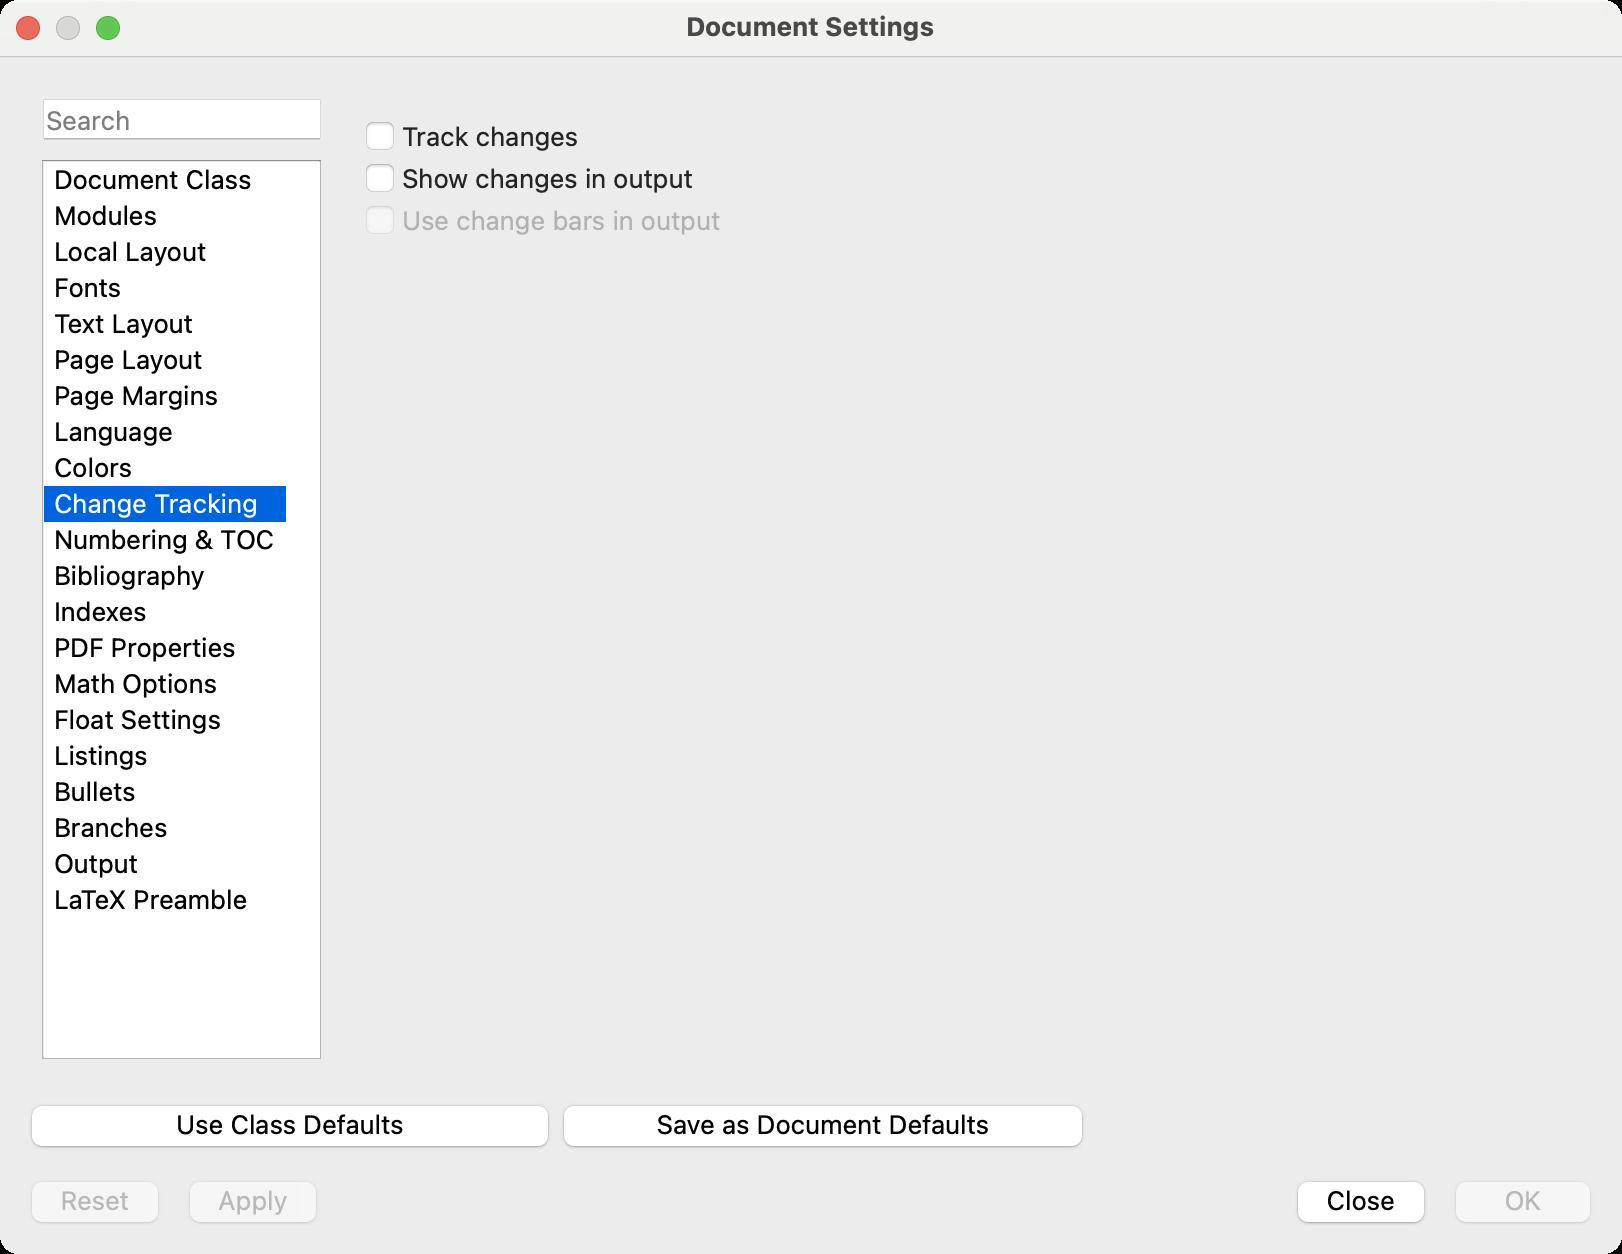
Accessibility tree:
{"name": "Document_Settings", "role": "AXWindow", "description": null, "role_description": "діалогове вікно", "value": null, "position": "270.00;142.00", "size": "811;627", "children": [{"name": "", "role": "AXGroup", "description": "", "role_description": "група", "value": null, "position": "9.00;586.00", "size": "793;32", "children": [{"name": "OK", "role": "AXButton", "description": "", "role_description": "кнопка", "value": null, "position": "721.00;586.00", "size": "81;32", "children": []}, {"name": "Close", "role": "AXButton", "description": "", "role_description": "кнопка", "value": null, "position": "642.00;586.00", "size": "77;32", "children": []}, {"name": "Apply", "role": "AXButton", "description": "", "role_description": "кнопка", "value": null, "position": "88.00;586.00", "size": "77;32", "children": []}, {"name": "Reset", "role": "AXButton", "description": "", "role_description": "кнопка", "value": null, "position": "9.00;586.00", "size": "77;32", "children": []}]}, {"name": "Use_Class_Defaults", "role": "AXButton", "description": "Reset to the default settings for the document class", "role_description": "кнопка", "value": null, "position": "9.00;548.00", "size": "272;32", "children": []}, {"name": "Save_as_Document_Defaults", "role": "AXButton", "description": "Save settings as defaults for new documents", "role_description": "кнопка", "value": null, "position": "275.00;548.00", "size": "273;32", "children": []}, {"name": "", "role": "AXTextField", "description": "Search", "role_description": "текстове поле", "value": "", "position": "21.00;49.00", "size": "140;21", "children": []}, {"name": "", "role": "AXGroup", "description": "", "role_description": "група", "value": null, "position": "21.00;80.00", "size": "140;450", "children": [{"name": "Document_Class", "role": "AXGroup", "description": "", "role_description": "група", "value": null, "position": "22.00;81.00", "size": "121;18", "children": []}, {"name": "Modules", "role": "AXGroup", "description": "", "role_description": "група", "value": null, "position": "22.00;99.00", "size": "121;18", "children": []}, {"name": "Local_Layout", "role": "AXGroup", "description": "", "role_description": "група", "value": null, "position": "22.00;117.00", "size": "121;18", "children": []}, {"name": "Fonts", "role": "AXGroup", "description": "", "role_description": "група", "value": null, "position": "22.00;135.00", "size": "121;18", "children": []}, {"name": "Text_Layout", "role": "AXGroup", "description": "", "role_description": "група", "value": null, "position": "22.00;153.00", "size": "121;18", "children": []}, {"name": "Page_Layout", "role": "AXGroup", "description": "", "role_description": "група", "value": null, "position": "22.00;171.00", "size": "121;18", "children": []}, {"name": "Page_Margins", "role": "AXGroup", "description": "", "role_description": "група", "value": null, "position": "22.00;189.00", "size": "121;18", "children": []}, {"name": "Language", "role": "AXGroup", "description": "", "role_description": "група", "value": null, "position": "22.00;207.00", "size": "121;18", "children": []}, {"name": "Colors", "role": "AXGroup", "description": "", "role_description": "група", "value": null, "position": "22.00;225.00", "size": "121;18", "children": []}, {"name": "Change_Tracking", "role": "AXGroup", "description": "", "role_description": "група", "value": null, "position": "22.00;243.00", "size": "121;18", "children": []}, {"name": "Numbering_&_TOC", "role": "AXGroup", "description": "", "role_description": "група", "value": null, "position": "22.00;261.00", "size": "121;18", "children": []}, {"name": "Bibliography", "role": "AXGroup", "description": "", "role_description": "група", "value": null, "position": "22.00;279.00", "size": "121;18", "children": []}, {"name": "Indexes", "role": "AXGroup", "description": "", "role_description": "група", "value": null, "position": "22.00;297.00", "size": "121;18", "children": []}, {"name": "PDF_Properties", "role": "AXGroup", "description": "", "role_description": "група", "value": null, "position": "22.00;315.00", "size": "121;18", "children": []}, {"name": "Math_Options", "role": "AXGroup", "description": "", "role_description": "група", "value": null, "position": "22.00;333.00", "size": "121;18", "children": []}, {"name": "Float_Settings", "role": "AXGroup", "description": "", "role_description": "група", "value": null, "position": "22.00;351.00", "size": "121;18", "children": []}, {"name": "Listings", "role": "AXGroup", "description": "", "role_description": "група", "value": null, "position": "22.00;369.00", "size": "121;18", "children": []}, {"name": "Bullets", "role": "AXGroup", "description": "", "role_description": "група", "value": null, "position": "22.00;387.00", "size": "121;18", "children": []}, {"name": "Branches", "role": "AXGroup", "description": "", "role_description": "група", "value": null, "position": "22.00;405.00", "size": "121;18", "children": []}, {"name": "Output", "role": "AXGroup", "description": "", "role_description": "група", "value": null, "position": "22.00;423.00", "size": "121;18", "children": []}, {"name": "LaTeX_Preamble", "role": "AXGroup", "description": "", "role_description": "група", "value": null, "position": "22.00;441.00", "size": "121;18", "children": []}]}, {"name": "", "role": "AXGroup", "description": "", "role_description": "група", "value": null, "position": "171.00;49.00", "size": "619;481", "children": [{"name": "Track_changes", "role": "AXCheckBox", "description": "If checked, additions and deletions will be tracked in the document", "role_description": "галочка", "value": 0, "position": "181.00;58.00", "size": "112;20", "children": []}, {"name": "Show_changes_in_output", "role": "AXCheckBox", "description": "If checked, changes will be shown in the PDF/DVI/PS output", "role_description": "галочка", "value": 0, "position": "181.00;79.00", "size": "169;20", "children": []}, {"name": "Use_change_bars_in_output", "role": "AXCheckBox", "description": "Use change bars in addition to change tracking markup", "role_description": "галочка", "value": 0, "position": "181.00;100.00", "size": "183;20", "children": []}]}, {"name": "", "role": "AXGrowArea", "description": "", "role_description": "область розширення", "value": null, "position": "811.00;605.00", "size": "0;22", "children": []}, {"name": null, "role": "AXButton", "description": null, "role_description": "кнопка закривання", "value": null, "position": "7.00;6.00", "size": "14;16", "children": []}, {"name": null, "role": "AXButton", "description": null, "role_description": "кнопка оптимізації", "value": null, "position": "47.00;6.00", "size": "14;16", "children": [{"name": null, "role": "AXGroup", "description": null, "role_description": "група", "value": null, "position": "47.00;6.00", "size": "14;16", "children": [{"name": null, "role": "AXGroup", "description": null, "role_description": "група", "value": null, "position": "47.00;6.00", "size": "14;16", "children": []}]}]}, {"name": null, "role": "AXButton", "description": null, "role_description": "кнопка згортання", "value": null, "position": "27.00;6.00", "size": "14;16", "children": []}, {"name": null, "role": "AXStaticText", "description": null, "role_description": "текст", "value": "Document Settings", "position": "341.00;5.00", "size": "129;16", "children": []}]}